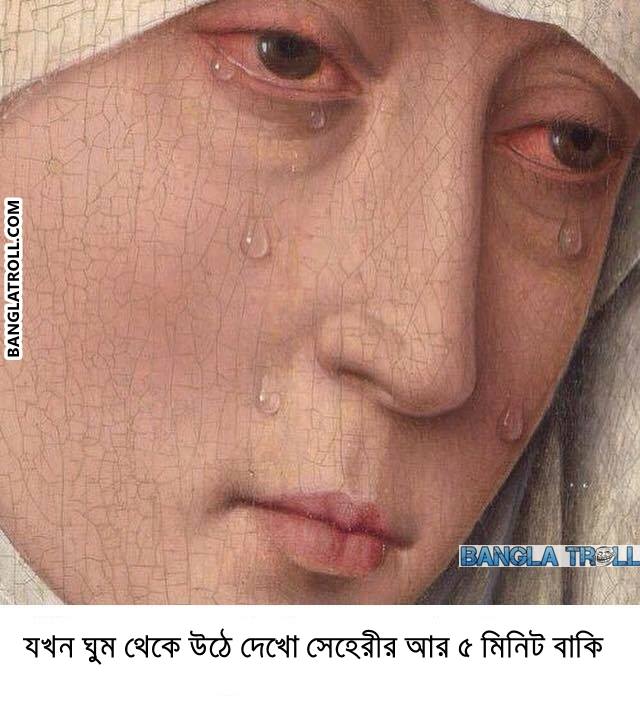
Text: যখন ঘুম থেকে উঠে দেখো সেহেরীর আর ৫ মিনিট বাকি
Label: Non Hate